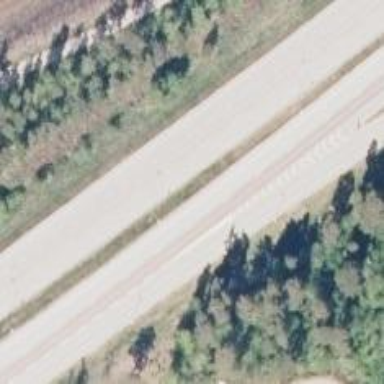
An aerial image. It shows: Asphalt trunk link road.